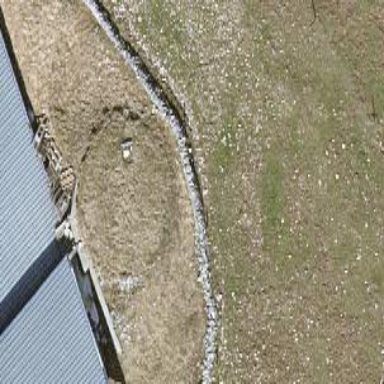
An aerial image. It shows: Wall barrier.